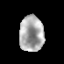
Tissue: prostate
Cell type: Myeloid cells
Senescence score: 0.2989
Nuclear area (px): 840
Mean DAPI intensity: 174.36